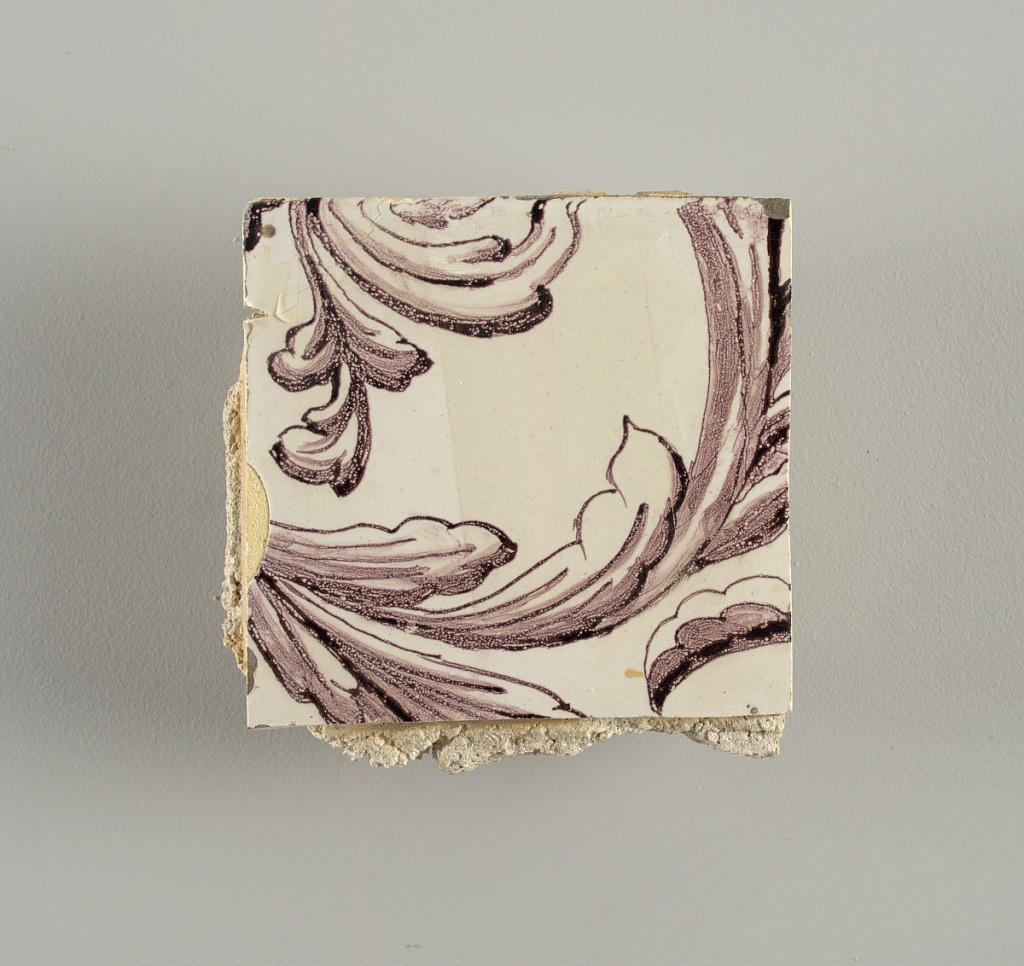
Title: Wall facing
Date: ca. 1725
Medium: Tin-glazed earthenware, underglaze
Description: Horizontal rectangle.  Thirty-seven tiles wide and twenty-one high with opening for door or window nineteen and one-half tiles high and twelve wide.  To left and right of opening, centered canopy above. Left, woman representing Hope, right, a sculputure urn.  Centered above opening, a mascaron.  Arabesque design of foliage.